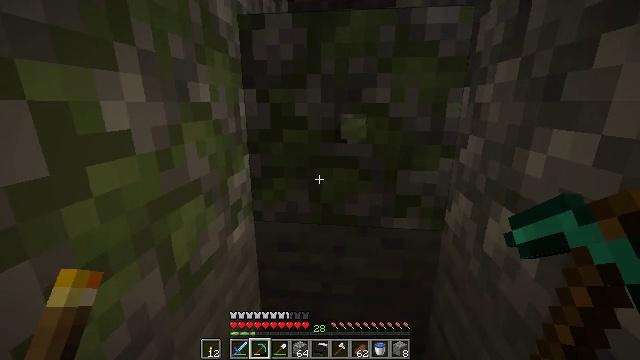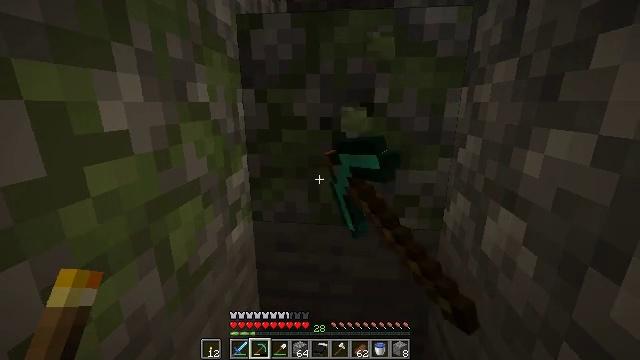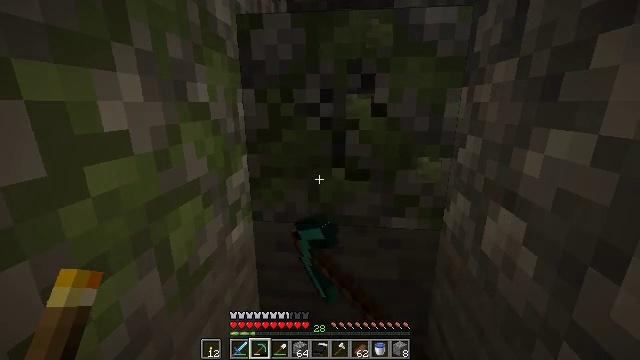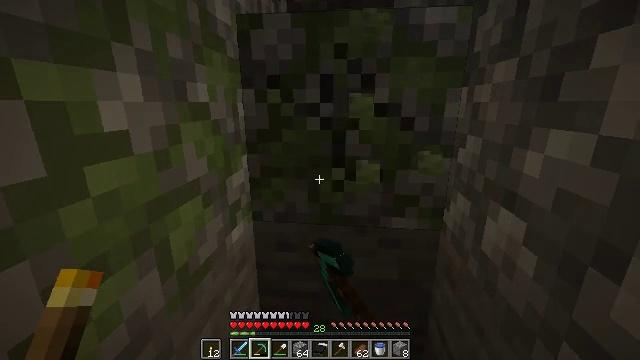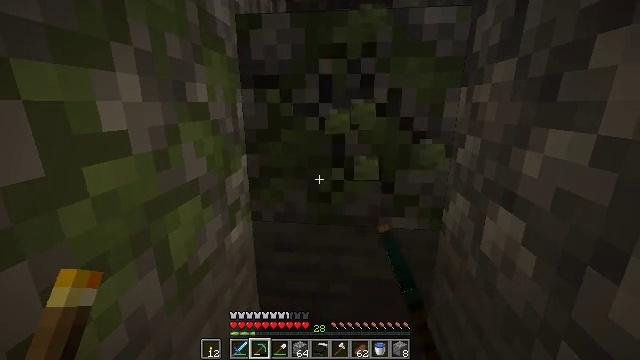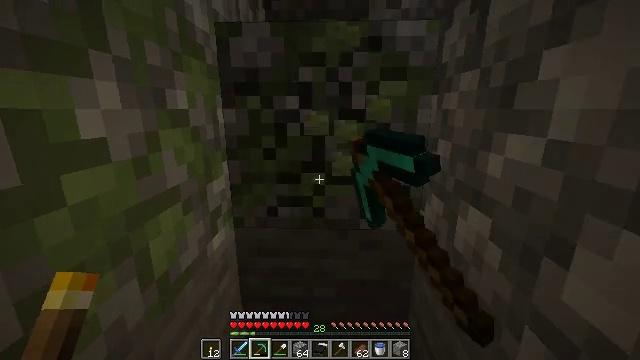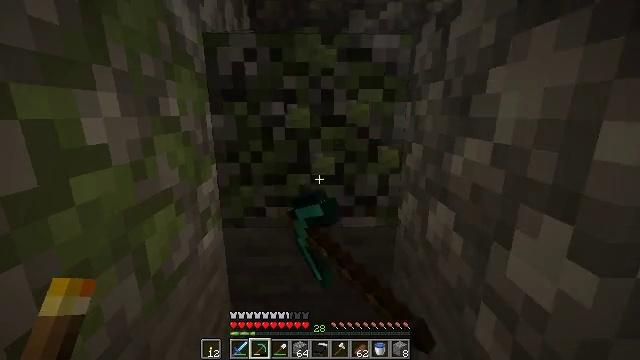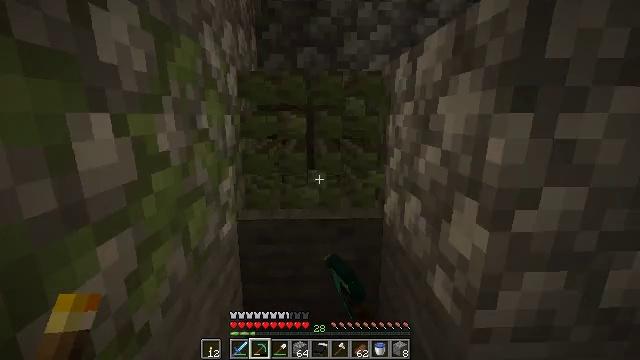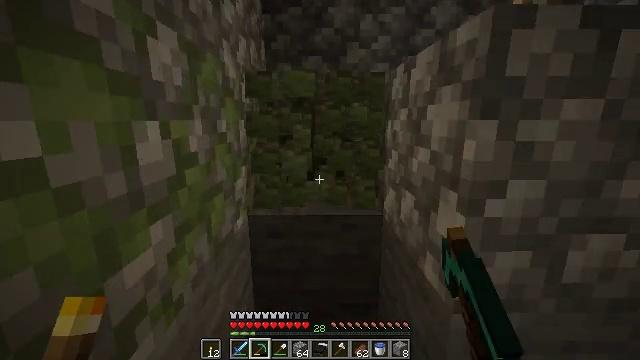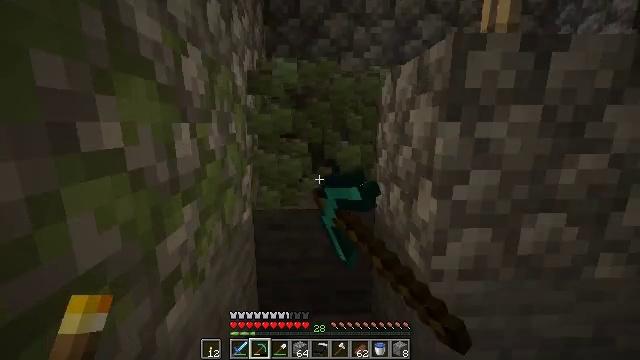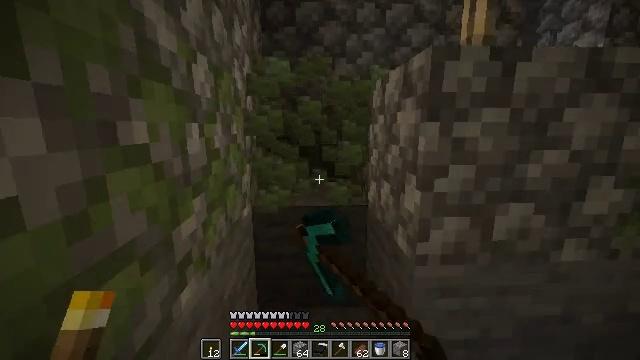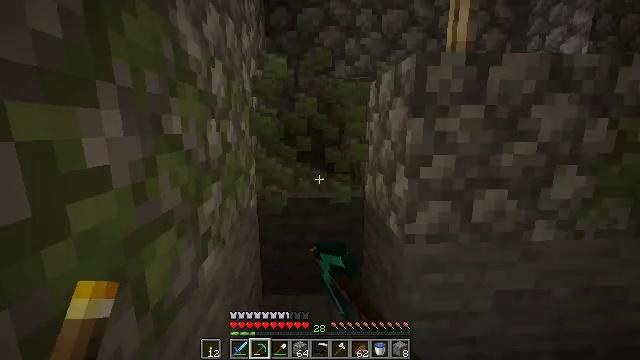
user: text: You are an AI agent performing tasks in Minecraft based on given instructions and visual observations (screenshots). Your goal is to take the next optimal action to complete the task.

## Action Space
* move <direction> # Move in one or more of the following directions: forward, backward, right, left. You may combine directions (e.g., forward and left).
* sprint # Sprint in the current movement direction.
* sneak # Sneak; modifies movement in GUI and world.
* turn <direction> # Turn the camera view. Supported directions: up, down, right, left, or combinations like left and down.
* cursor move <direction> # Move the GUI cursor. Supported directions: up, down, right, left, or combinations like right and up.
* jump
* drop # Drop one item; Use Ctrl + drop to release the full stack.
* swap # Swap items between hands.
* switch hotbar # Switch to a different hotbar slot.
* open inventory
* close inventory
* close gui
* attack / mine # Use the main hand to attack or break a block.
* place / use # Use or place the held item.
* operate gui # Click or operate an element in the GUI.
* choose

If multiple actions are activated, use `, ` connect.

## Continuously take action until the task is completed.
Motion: motion action
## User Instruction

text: Extract mossy cobblestone using a pickaxe.
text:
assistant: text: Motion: attack / mine
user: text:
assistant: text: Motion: attack / mine
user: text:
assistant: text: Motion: attack / mine
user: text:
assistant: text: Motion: attack / mine
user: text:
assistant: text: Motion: move back, turn right and up, attack / mine
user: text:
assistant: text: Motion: move back, turn right, attack / mine
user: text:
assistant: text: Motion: move back, turn up, attack / mine
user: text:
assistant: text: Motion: move back, attack / mine
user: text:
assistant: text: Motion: move back, attack / mine
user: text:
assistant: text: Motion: move back, turn right, attack / mine
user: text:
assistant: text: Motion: move back, attack / mine
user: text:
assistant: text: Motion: attack / mine